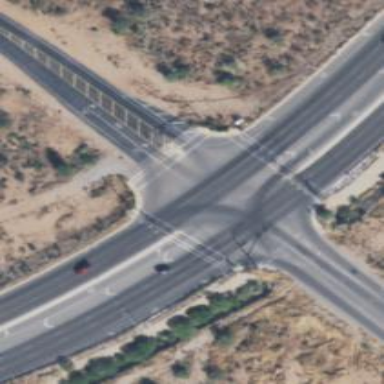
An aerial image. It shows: Marked crossing on the road.